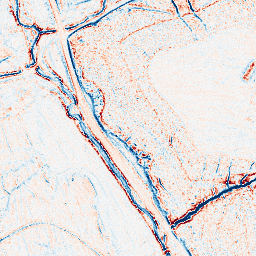
Category: edge_preserving
Decomposition family: anisotropic_diffusion
Decomposition parameters: iterations: 10
kappa: 50
gamma: 0.1
Upsampling method: quintic
Upsampling parameters: scale: 8
Upsampling scale: 8